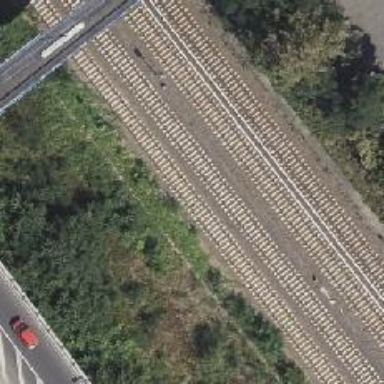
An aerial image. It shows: Solitary milestone along the railway.